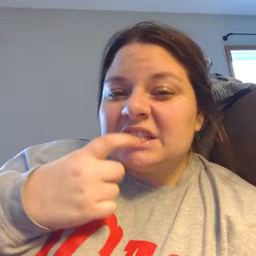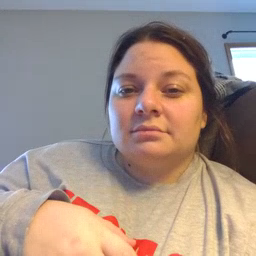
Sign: tooth